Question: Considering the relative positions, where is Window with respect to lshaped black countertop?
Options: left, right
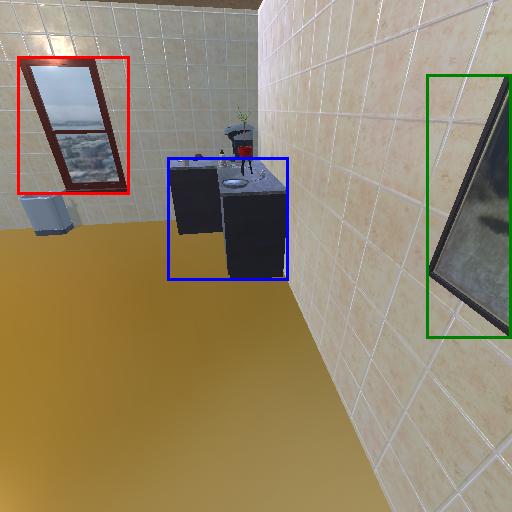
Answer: left